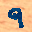
Label: 9